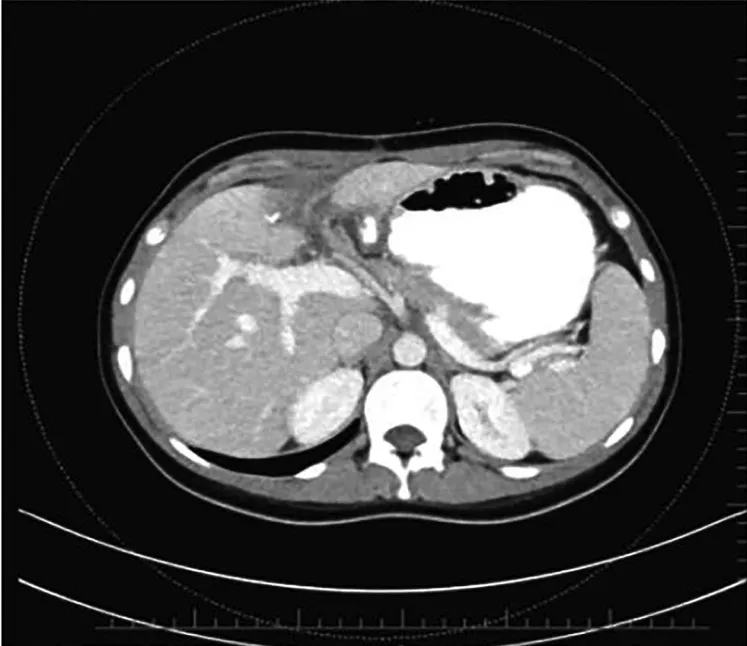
Computed tomographic follow-up image 10 months after surgery.
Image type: radiology (ct)